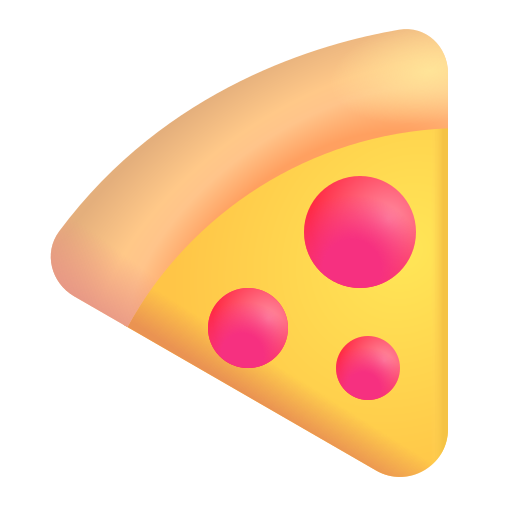
pizza color